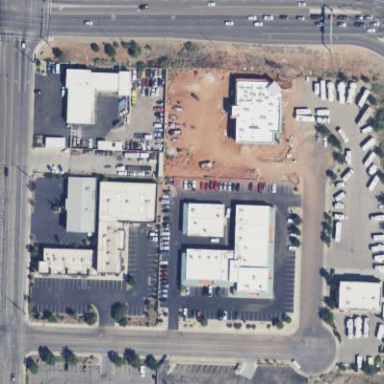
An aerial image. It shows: Retail area.